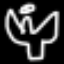
Label: angel